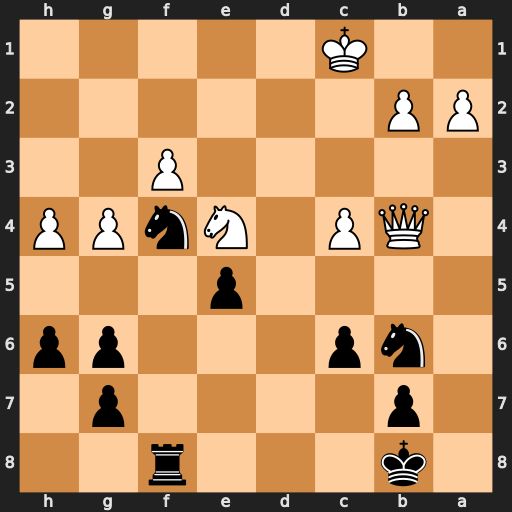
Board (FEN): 1k3r2/1p4p1/1np3pp/4p3/1QP1NnPP/5P2/PP6/2K5
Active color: b
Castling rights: -
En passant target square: -
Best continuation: Nd3+ Kc2 Nxb4+